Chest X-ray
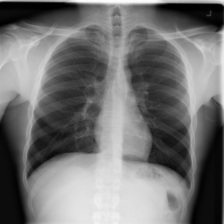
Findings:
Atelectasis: negative
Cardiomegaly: negative
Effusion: negative
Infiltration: negative
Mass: negative
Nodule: negative
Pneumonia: negative
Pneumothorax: negative
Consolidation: negative
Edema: negative
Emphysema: negative
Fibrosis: negative
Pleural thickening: negative
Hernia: negative